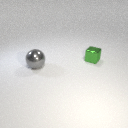
large gray metal sphere to the left of small green metal cube